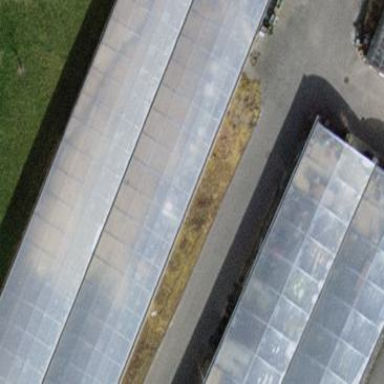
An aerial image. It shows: Greenhouse.